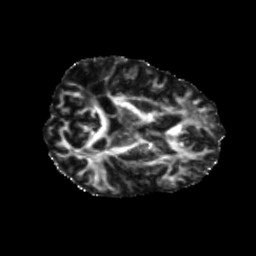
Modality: FA
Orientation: axial
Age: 62
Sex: female
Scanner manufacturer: siemens
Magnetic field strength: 3 T
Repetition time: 5.25 s
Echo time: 0.08 s